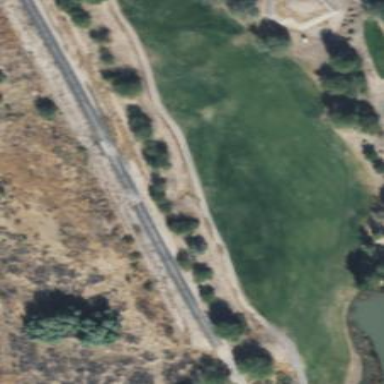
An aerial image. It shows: Area with grass used as rough in golf course.